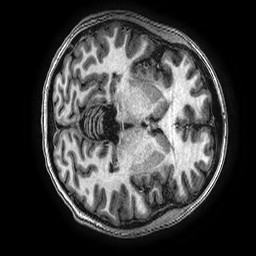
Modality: T1w
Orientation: axial
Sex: female
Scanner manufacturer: ge
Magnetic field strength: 3 T
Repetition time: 0.00766 s
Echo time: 0.003476 s